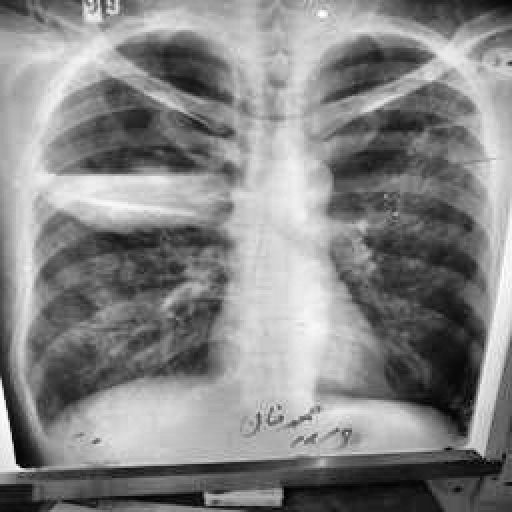
Finding: TUBERCULOSIS